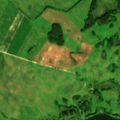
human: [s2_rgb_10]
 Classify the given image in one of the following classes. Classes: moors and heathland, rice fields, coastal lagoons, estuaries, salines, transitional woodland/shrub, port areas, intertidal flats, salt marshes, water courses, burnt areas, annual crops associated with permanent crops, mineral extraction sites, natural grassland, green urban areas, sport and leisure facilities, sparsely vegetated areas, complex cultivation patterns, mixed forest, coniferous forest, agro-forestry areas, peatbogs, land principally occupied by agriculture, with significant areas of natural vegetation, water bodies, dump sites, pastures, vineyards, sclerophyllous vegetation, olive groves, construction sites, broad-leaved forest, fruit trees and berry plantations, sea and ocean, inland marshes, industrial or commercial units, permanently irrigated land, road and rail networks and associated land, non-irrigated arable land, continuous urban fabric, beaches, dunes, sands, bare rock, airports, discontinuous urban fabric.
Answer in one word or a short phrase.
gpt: non-irrigated arable land, pastures, land principally occupied by agriculture, with significant areas of natural vegetation, broad-leaved forest, water bodies